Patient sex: M
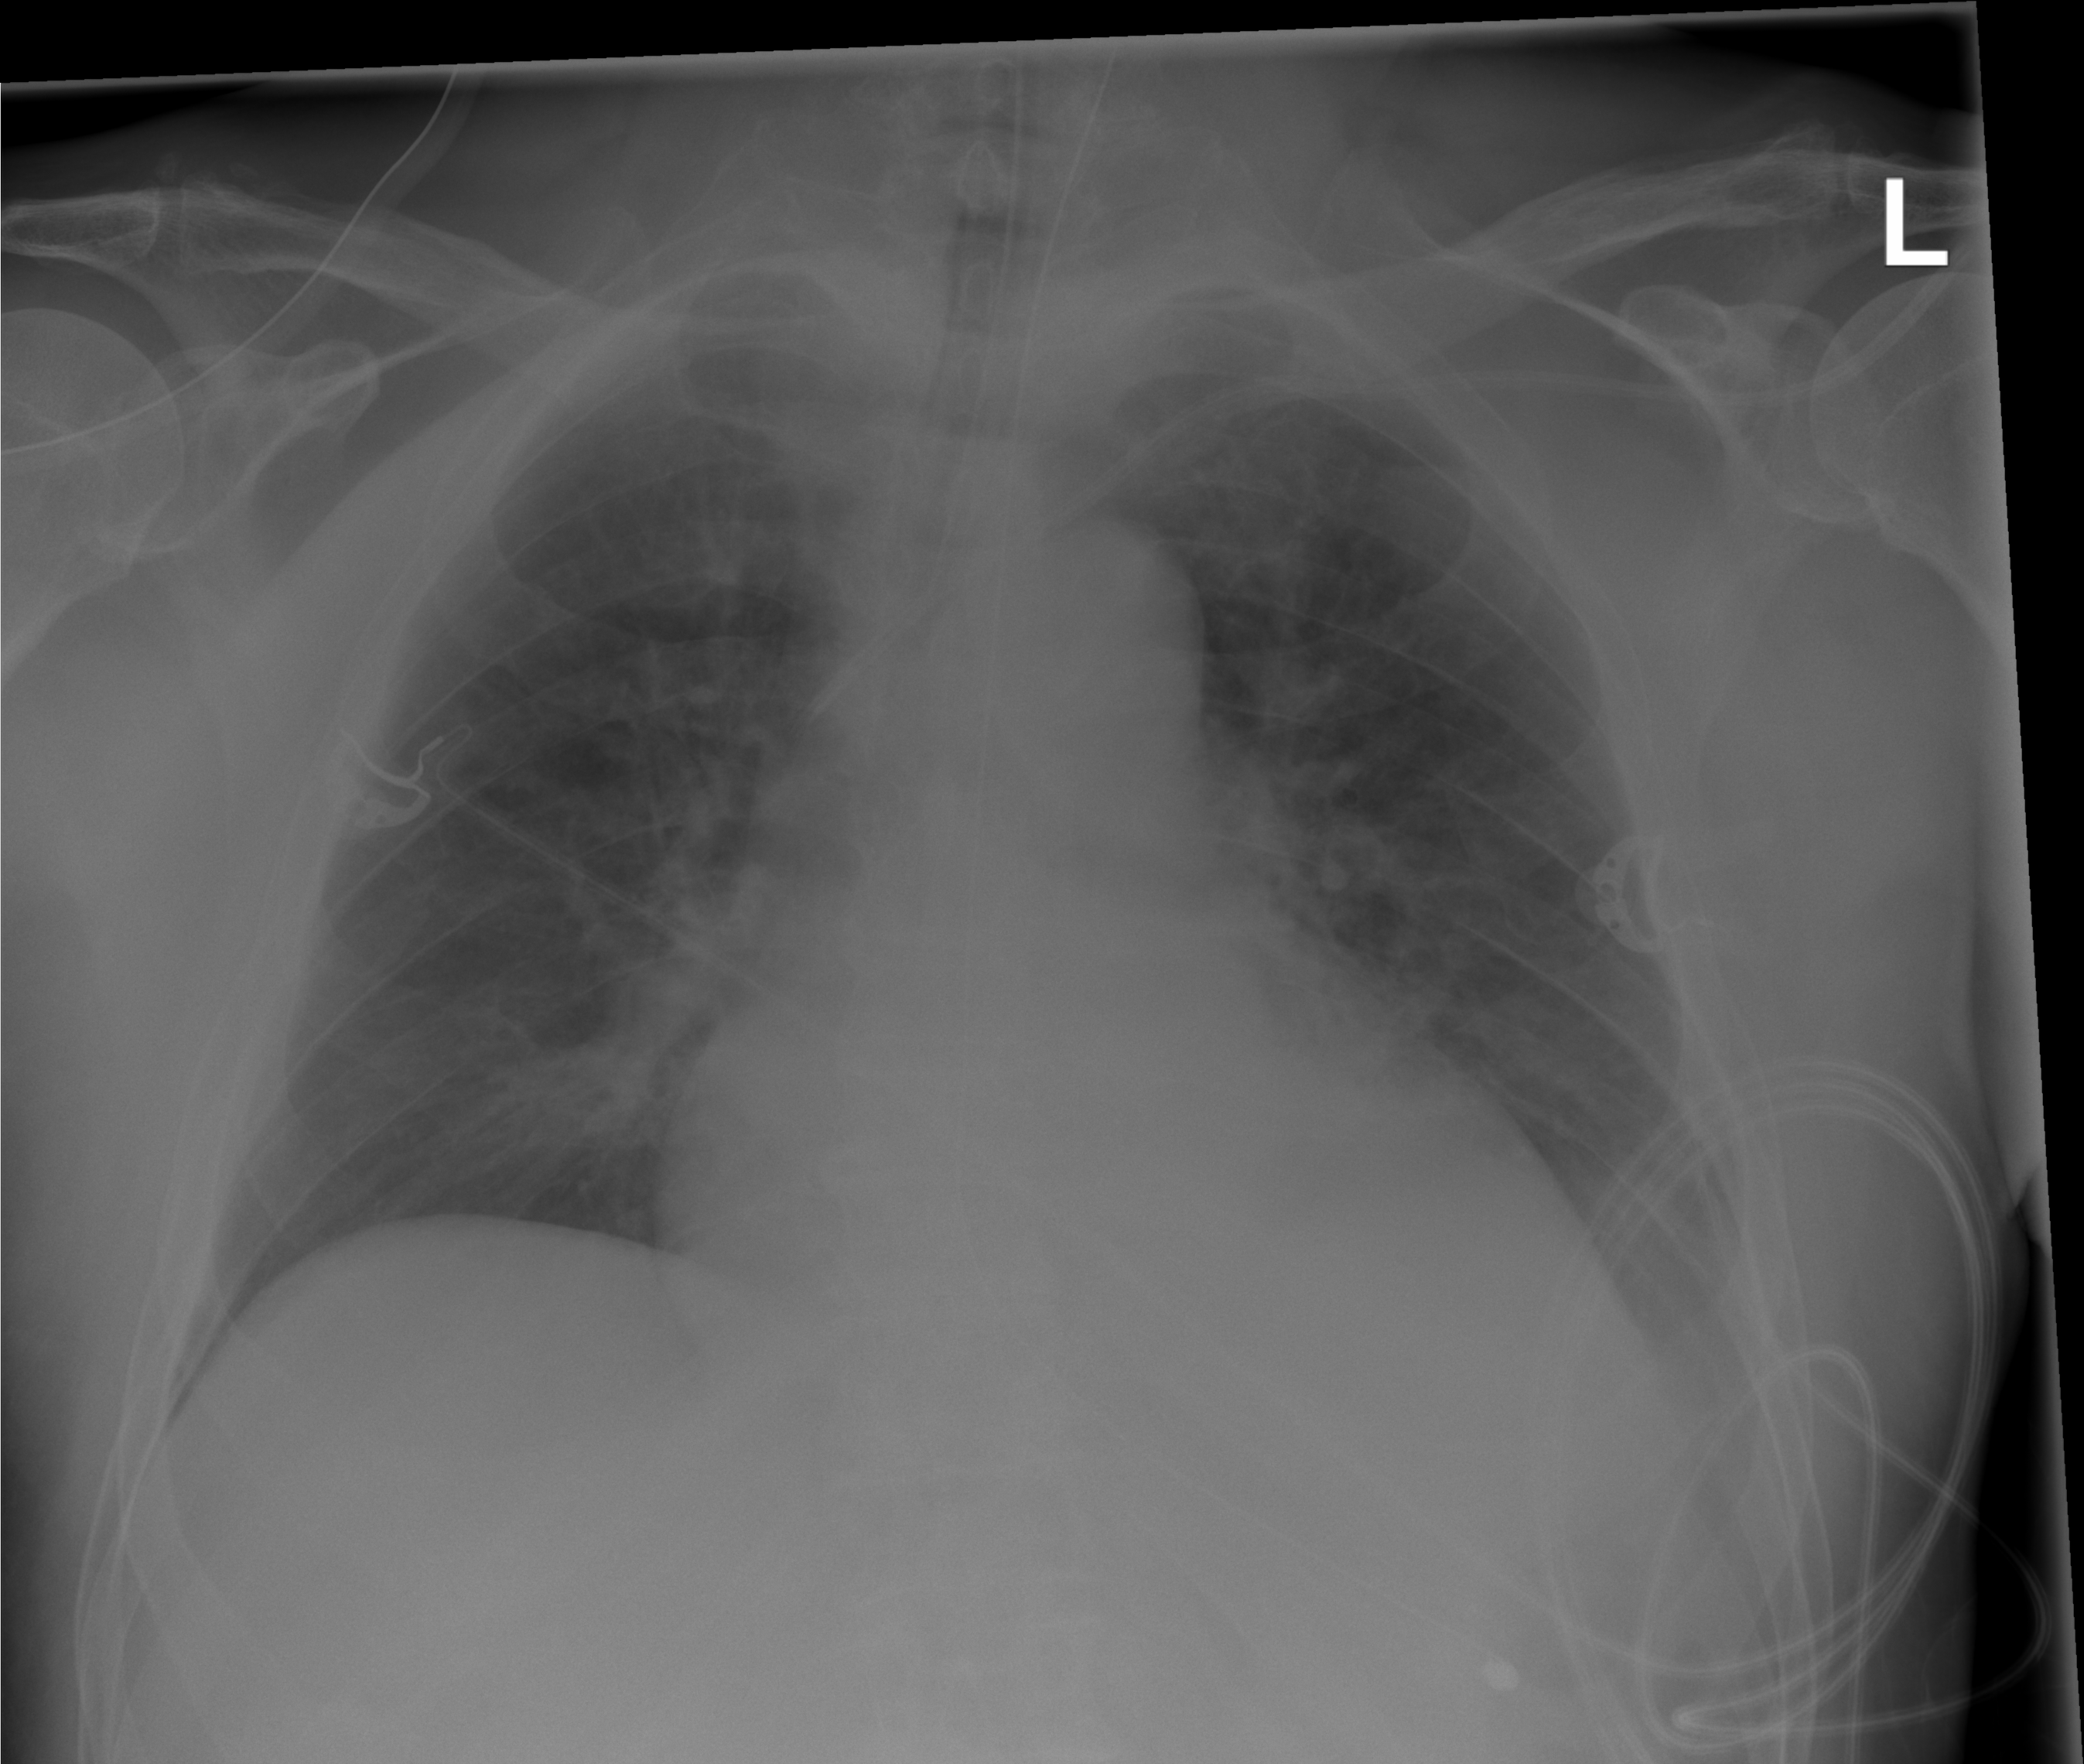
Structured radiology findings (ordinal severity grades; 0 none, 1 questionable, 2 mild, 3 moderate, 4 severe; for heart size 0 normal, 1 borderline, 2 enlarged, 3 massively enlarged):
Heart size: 2
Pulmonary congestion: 2
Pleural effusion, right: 0
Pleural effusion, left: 2
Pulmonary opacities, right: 2
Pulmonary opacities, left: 0
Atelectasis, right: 0
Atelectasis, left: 2